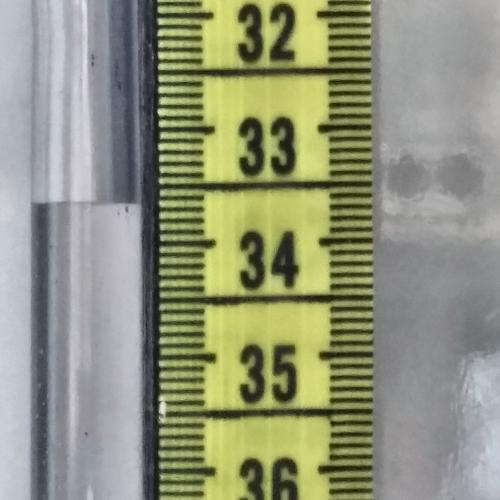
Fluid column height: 33.7 cm